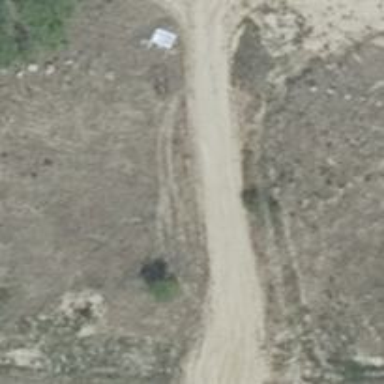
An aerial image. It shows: Sandy track road with grade4 tracktype.